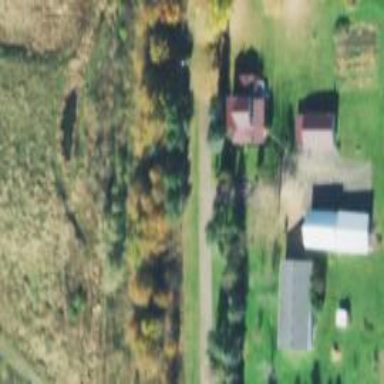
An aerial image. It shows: Farmyard area.